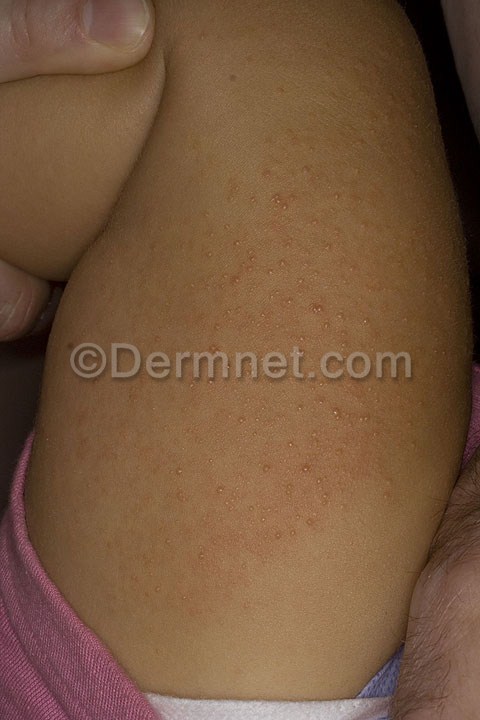
Disease: Atopic Dermatitis Photos